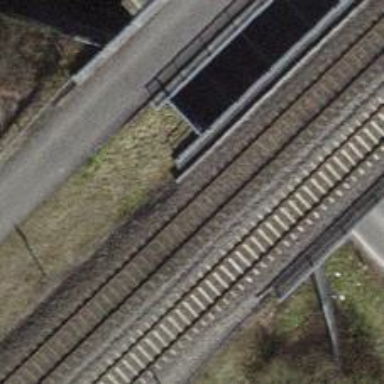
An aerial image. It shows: Bridge over single railway track.